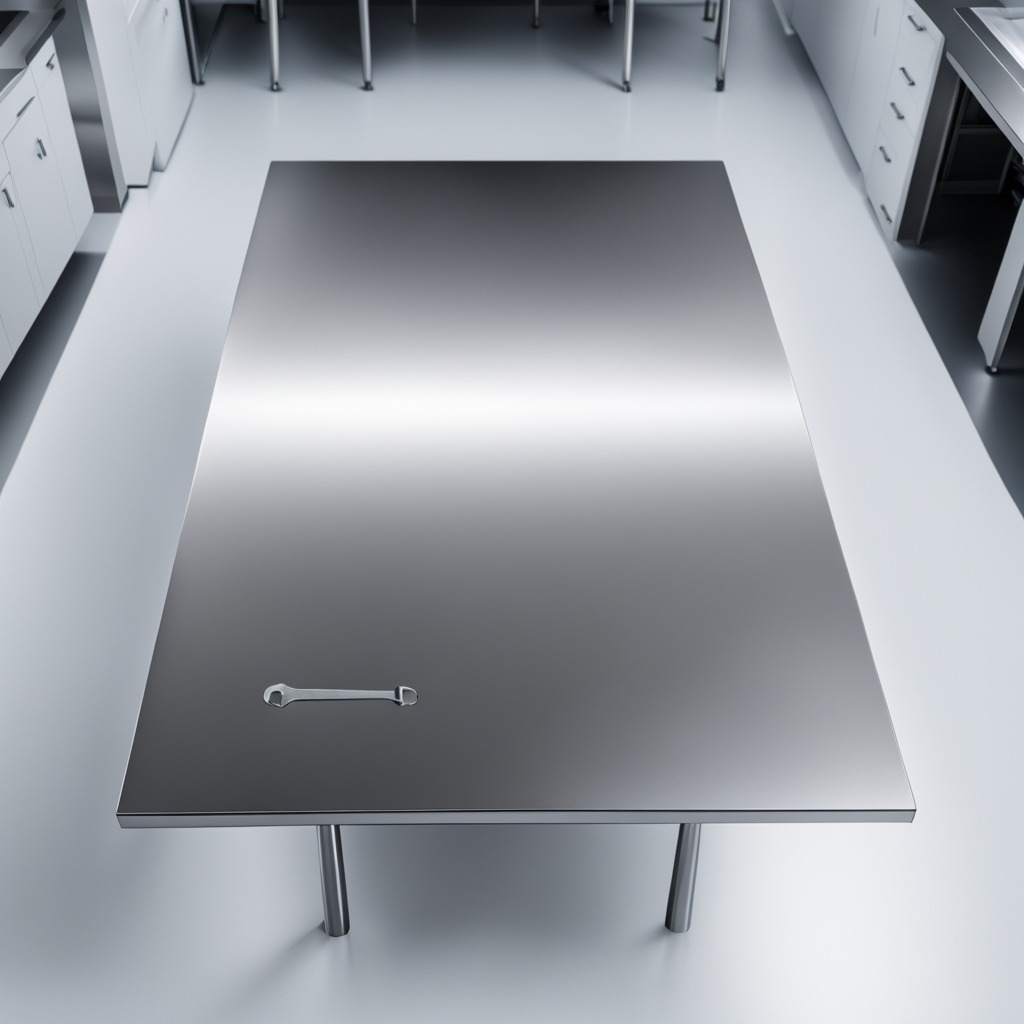
An wrench is lying on the stainless steel table in a high-end prototyping lab.